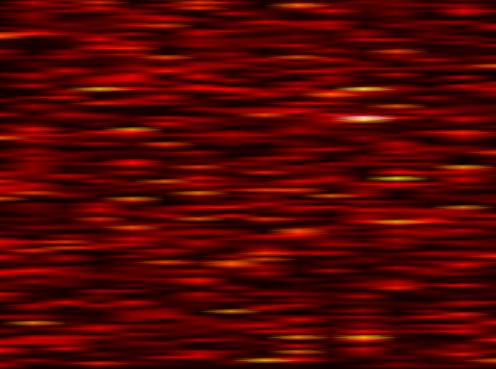
Label: FOFDM